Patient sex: M
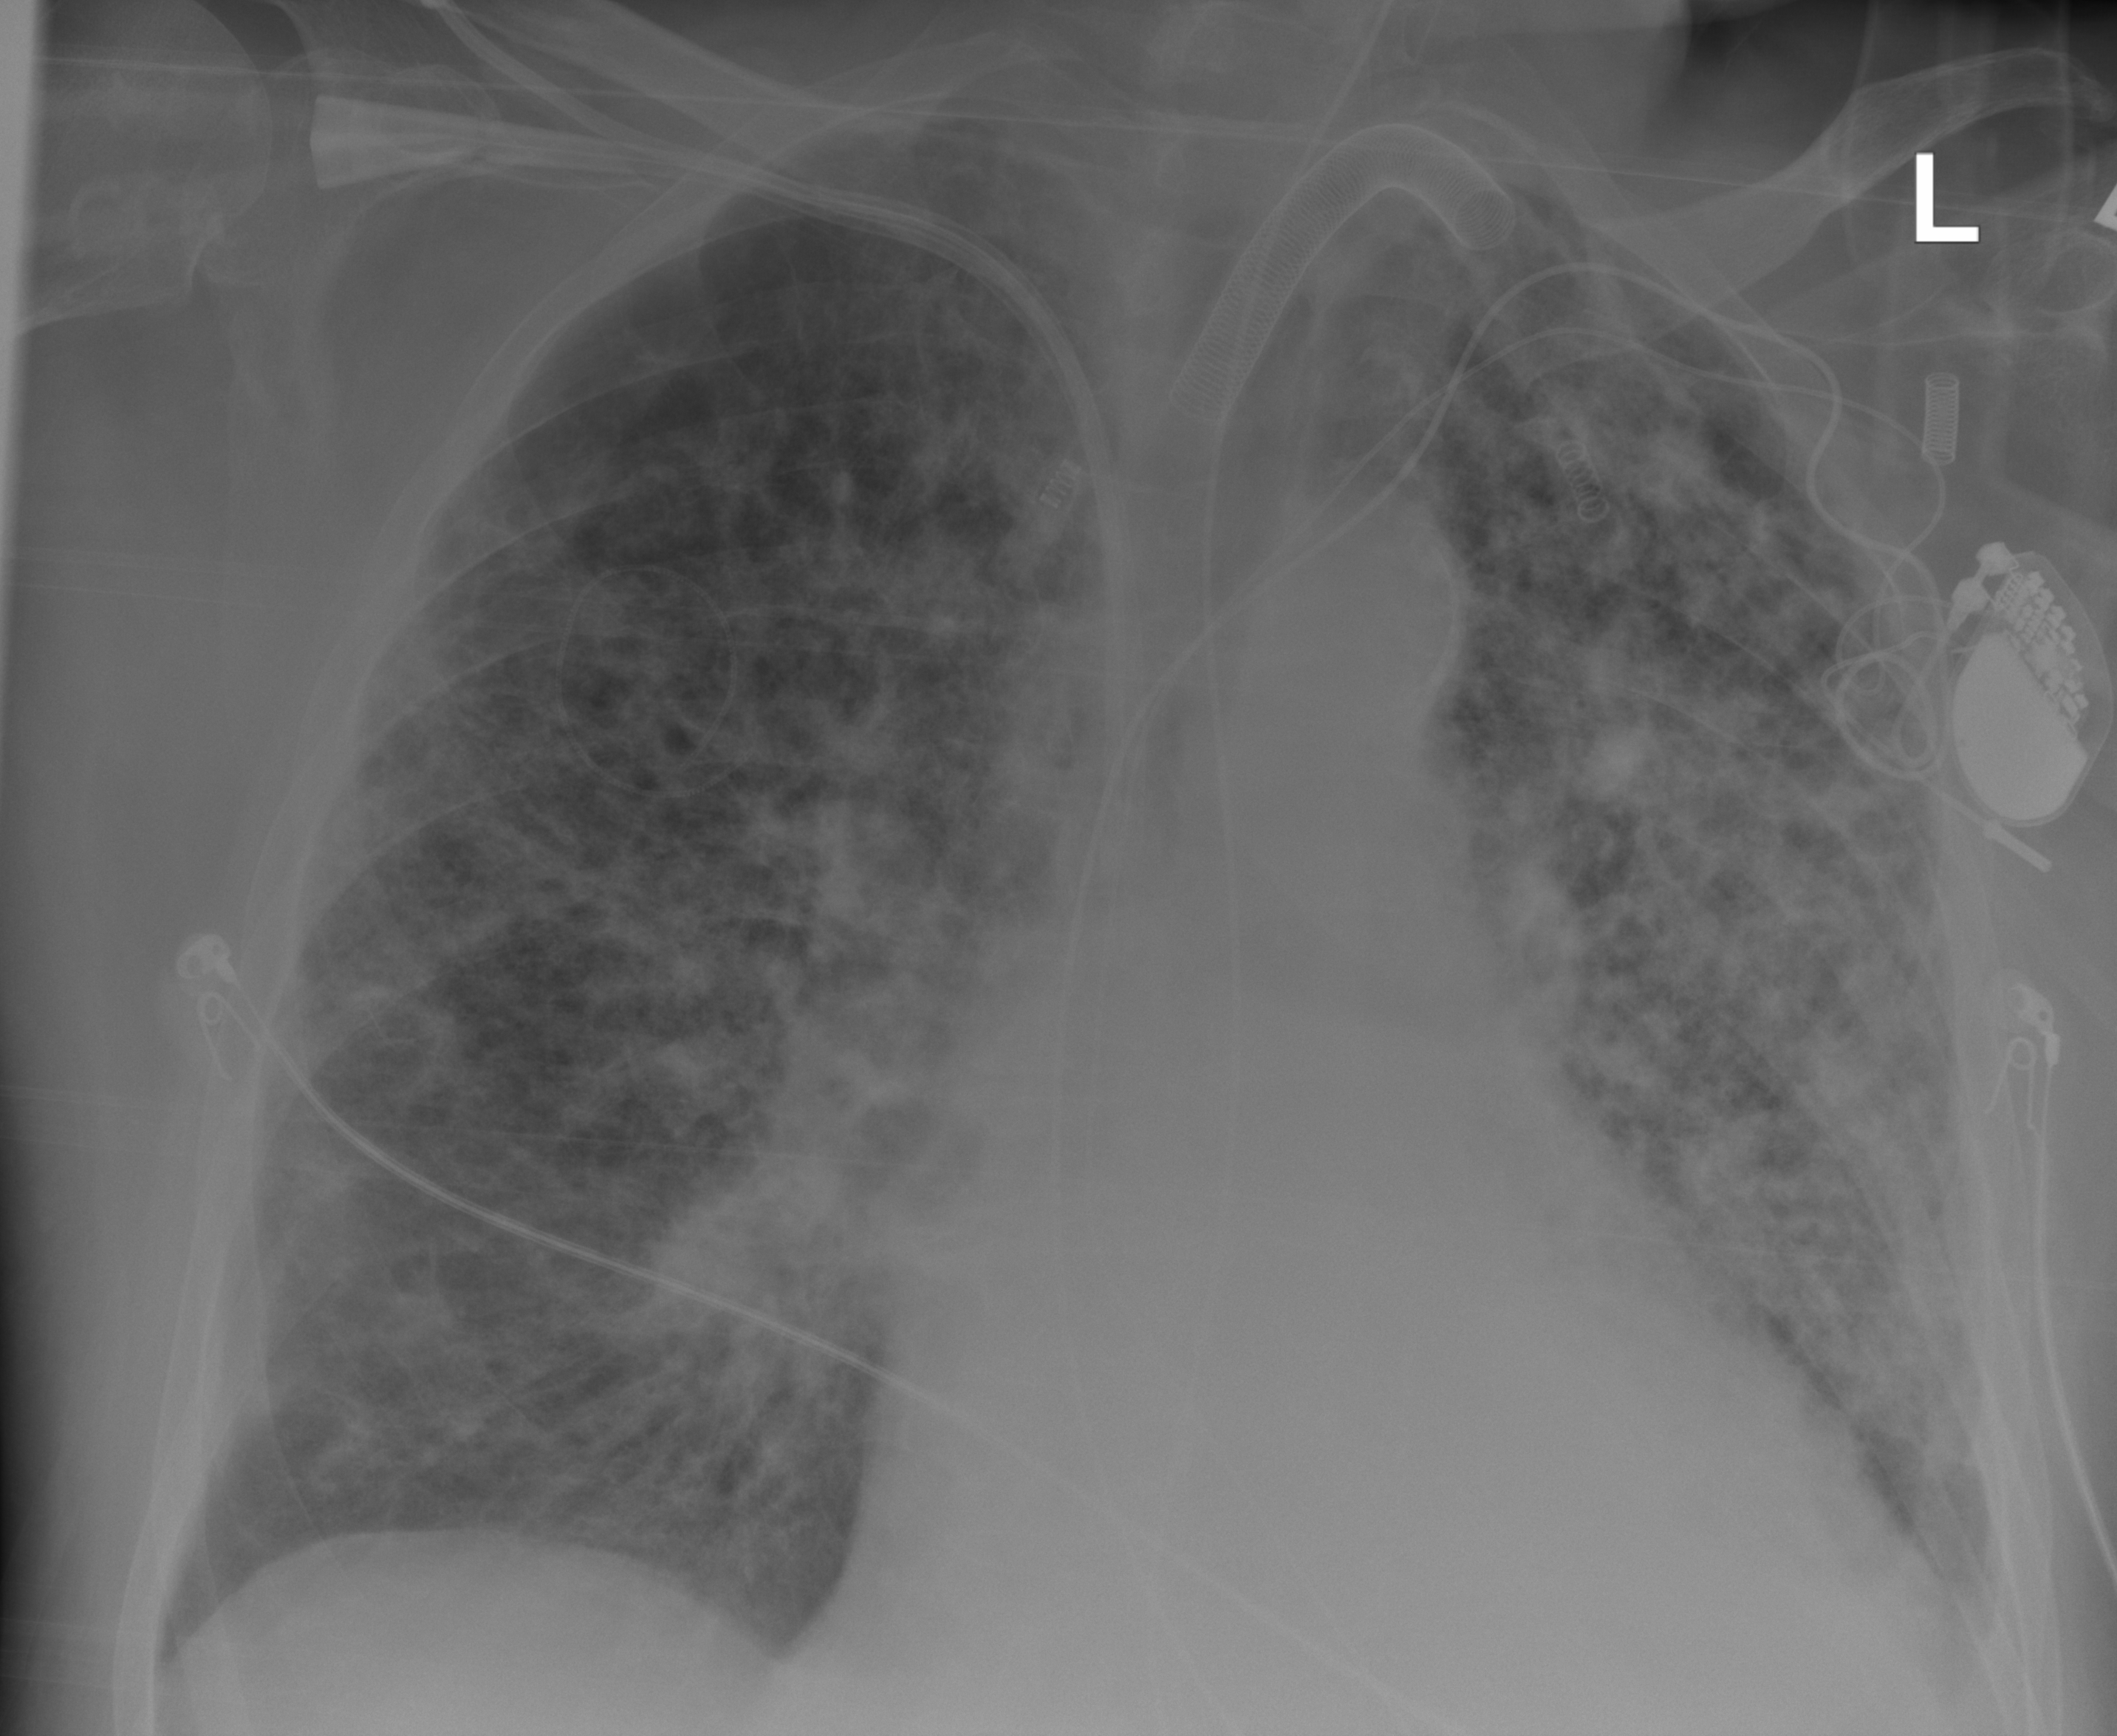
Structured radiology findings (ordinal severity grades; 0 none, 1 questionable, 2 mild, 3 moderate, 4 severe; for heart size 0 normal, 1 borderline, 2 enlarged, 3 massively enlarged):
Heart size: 2
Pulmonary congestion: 2
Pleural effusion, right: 0
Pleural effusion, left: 0
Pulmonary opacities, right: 3
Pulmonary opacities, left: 4
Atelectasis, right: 2
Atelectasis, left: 2